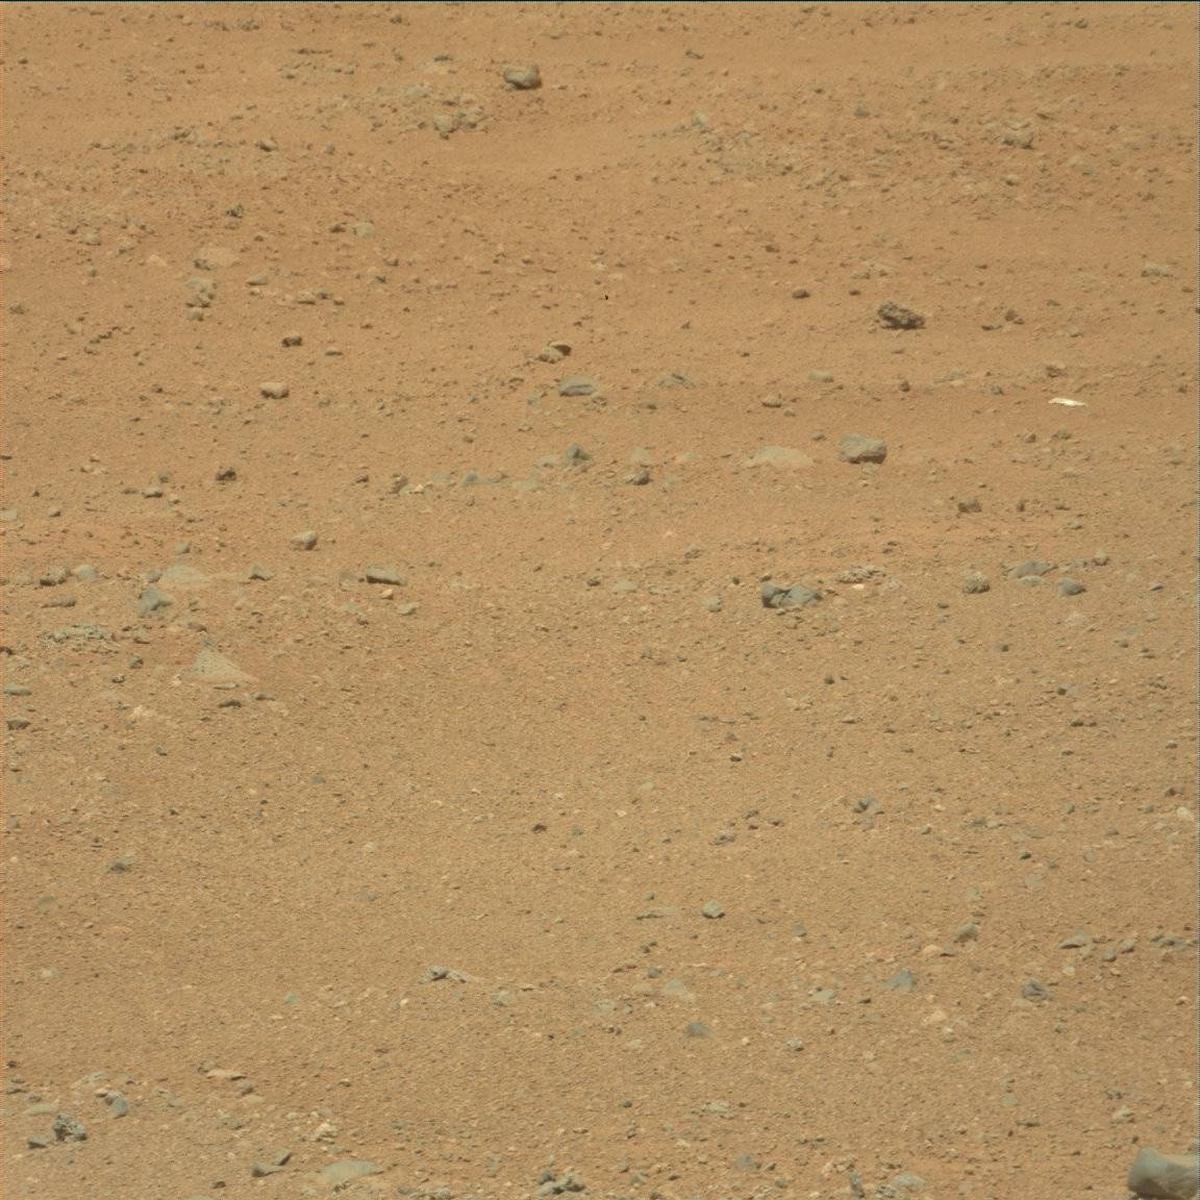
Terrain classes present: Bedrock, Rock, Sand / Soil